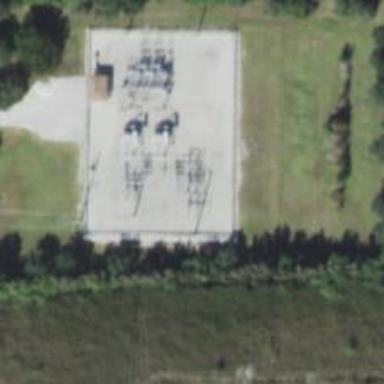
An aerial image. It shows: Switch for power supply.